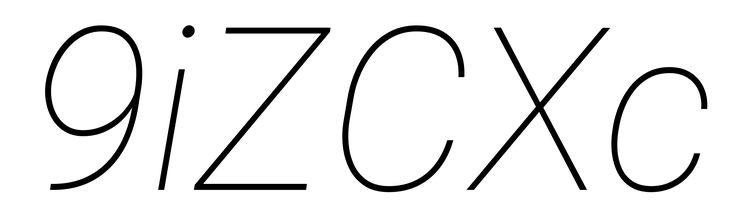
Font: Roboto-Italic_Thin_Italic